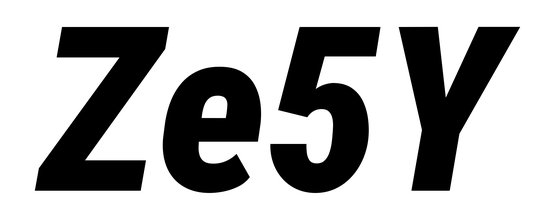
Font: Roboto-Italic_Condensed_Black_Italic